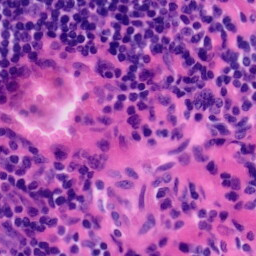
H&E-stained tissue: Tonsil